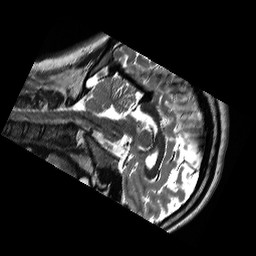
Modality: T2w
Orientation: sagittal
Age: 19
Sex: male